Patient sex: M
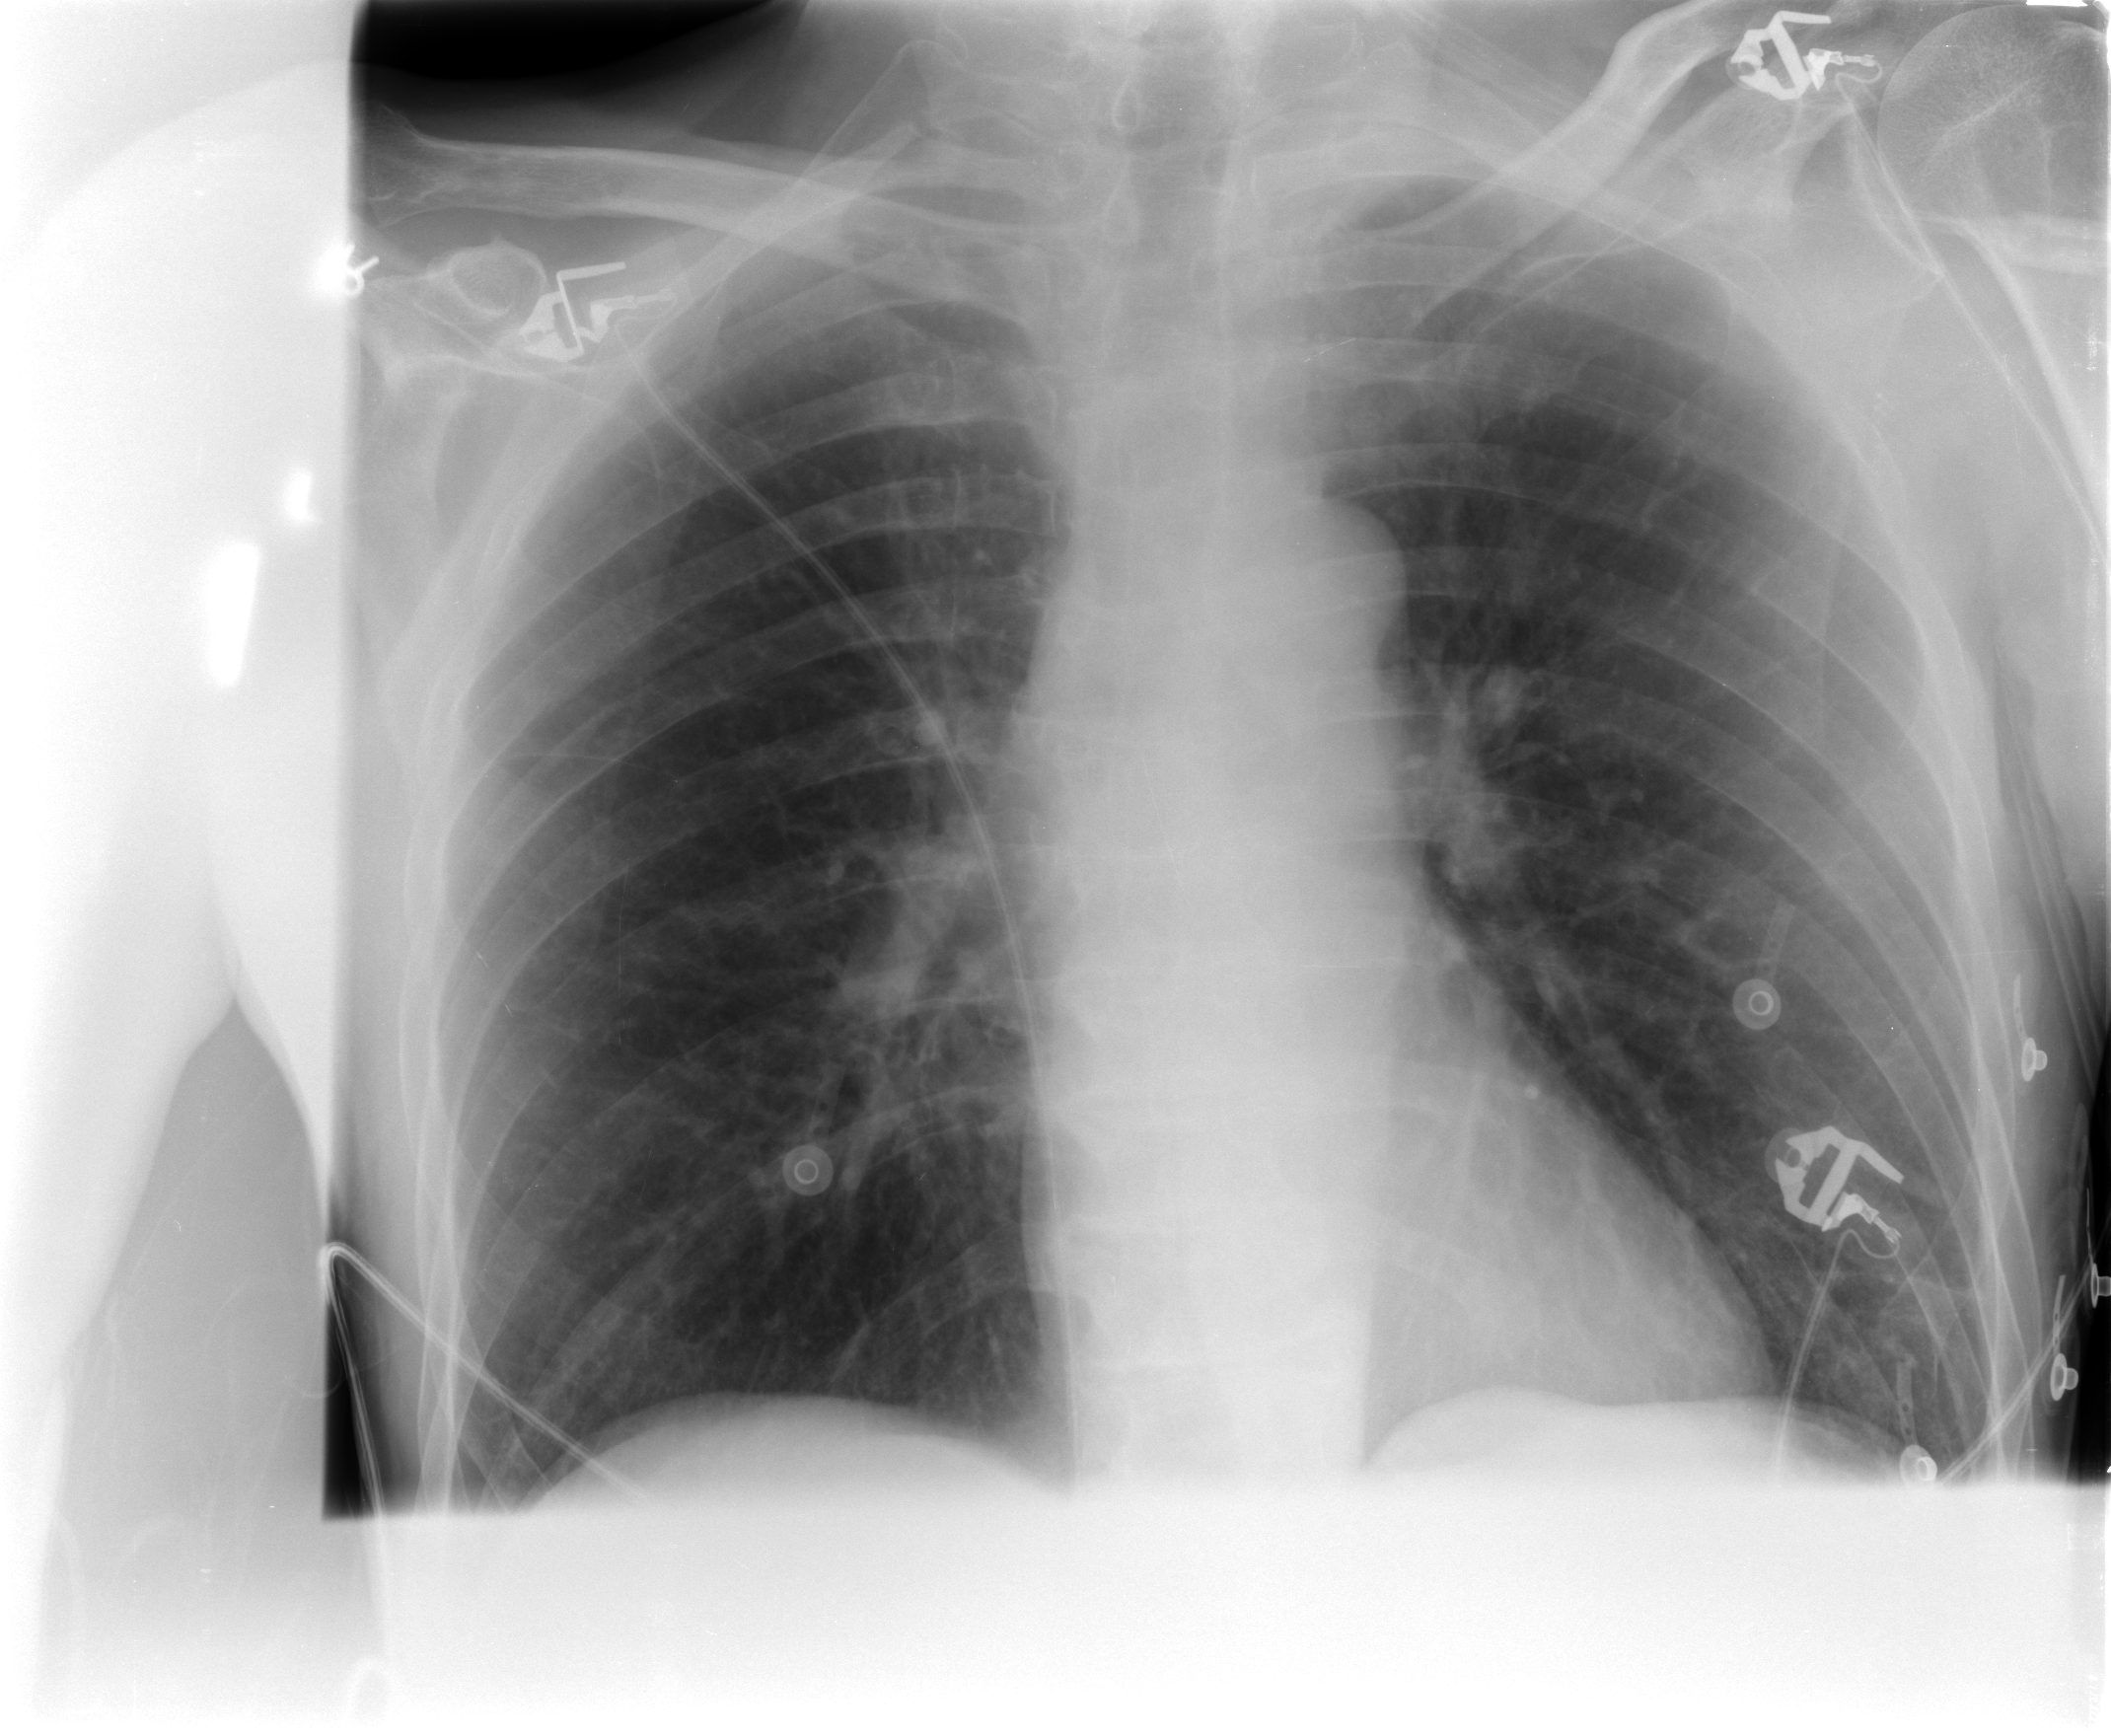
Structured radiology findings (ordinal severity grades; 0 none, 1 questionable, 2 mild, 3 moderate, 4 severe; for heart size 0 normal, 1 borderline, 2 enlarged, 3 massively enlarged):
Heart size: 0
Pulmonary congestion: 0
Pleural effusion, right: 0
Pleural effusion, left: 0
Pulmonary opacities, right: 0
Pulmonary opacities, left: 0
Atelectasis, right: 0
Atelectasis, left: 2